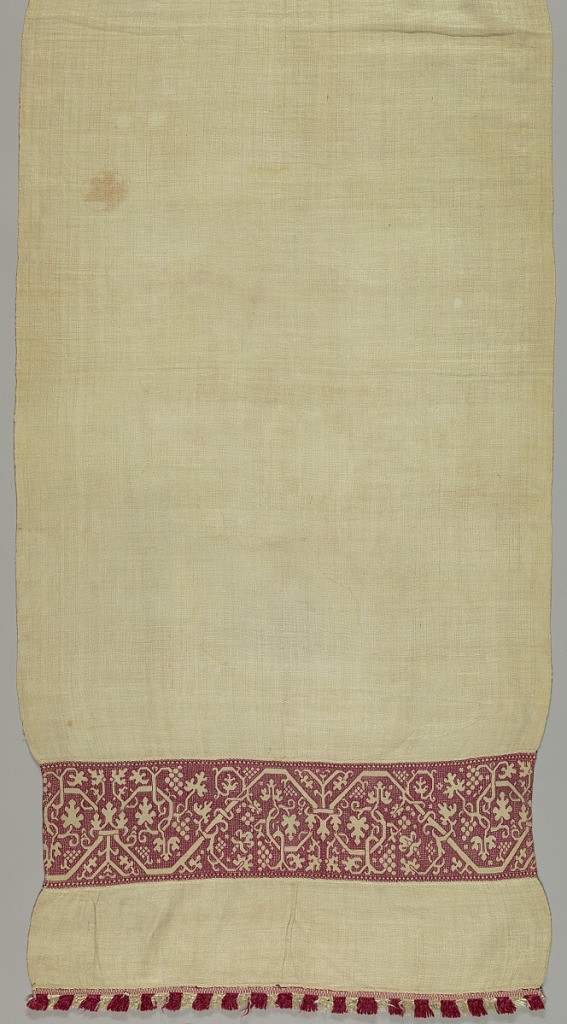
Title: Cover
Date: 16th–17th century
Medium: silk on linen Technique: embroidered
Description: Long narrow cover with a floral vine panel at each end; with fringe. Red silk on white linen.